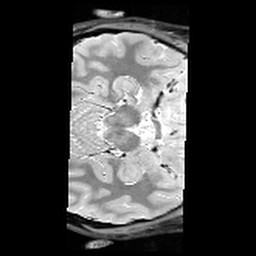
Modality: PDw
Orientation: axial
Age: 23
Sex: female
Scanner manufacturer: siemens
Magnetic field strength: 3 T
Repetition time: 6.49 s
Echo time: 0.016 s